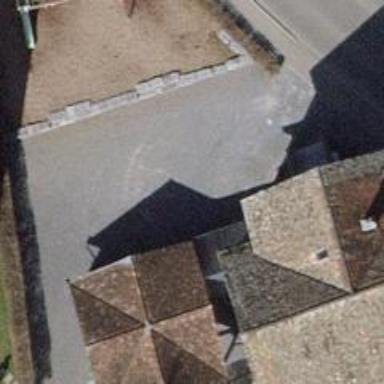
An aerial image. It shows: Kindergarten building.